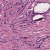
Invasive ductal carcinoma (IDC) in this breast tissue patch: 1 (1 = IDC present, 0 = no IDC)